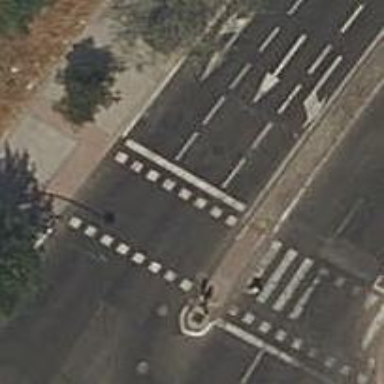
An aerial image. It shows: Road with traffic signals at crossing.